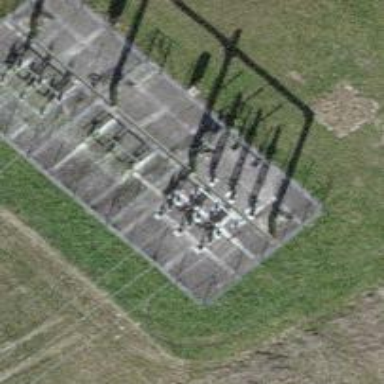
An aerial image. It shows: Insulator used in power systems.